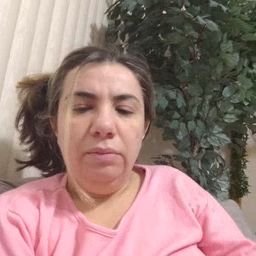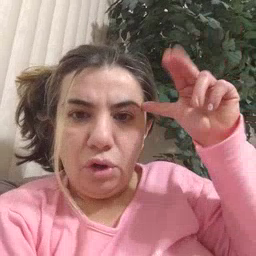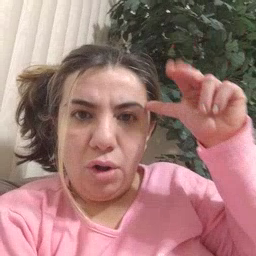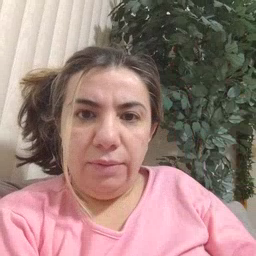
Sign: horse